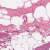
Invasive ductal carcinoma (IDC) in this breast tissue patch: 0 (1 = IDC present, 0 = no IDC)